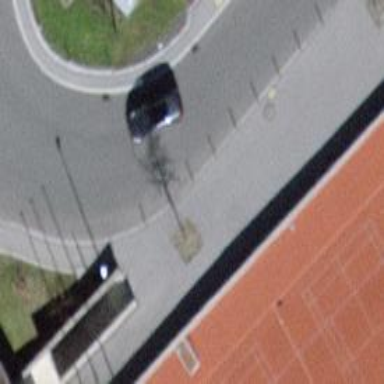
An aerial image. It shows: Set of steps on the road.